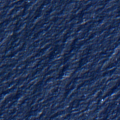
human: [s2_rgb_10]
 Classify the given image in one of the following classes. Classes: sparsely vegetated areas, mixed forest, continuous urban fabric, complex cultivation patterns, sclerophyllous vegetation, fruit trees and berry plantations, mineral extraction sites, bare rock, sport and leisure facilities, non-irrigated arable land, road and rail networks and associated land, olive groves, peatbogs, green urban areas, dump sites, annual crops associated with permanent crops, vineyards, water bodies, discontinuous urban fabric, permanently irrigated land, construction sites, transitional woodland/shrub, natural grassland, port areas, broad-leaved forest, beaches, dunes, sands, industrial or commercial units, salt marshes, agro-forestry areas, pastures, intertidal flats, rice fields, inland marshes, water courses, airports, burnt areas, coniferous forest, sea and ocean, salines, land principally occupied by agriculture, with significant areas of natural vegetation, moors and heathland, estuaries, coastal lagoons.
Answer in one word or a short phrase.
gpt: sea and ocean